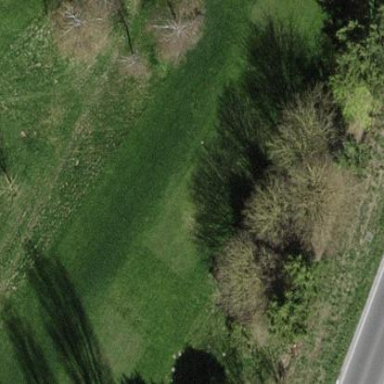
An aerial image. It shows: Grass area designated as golf tee.